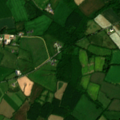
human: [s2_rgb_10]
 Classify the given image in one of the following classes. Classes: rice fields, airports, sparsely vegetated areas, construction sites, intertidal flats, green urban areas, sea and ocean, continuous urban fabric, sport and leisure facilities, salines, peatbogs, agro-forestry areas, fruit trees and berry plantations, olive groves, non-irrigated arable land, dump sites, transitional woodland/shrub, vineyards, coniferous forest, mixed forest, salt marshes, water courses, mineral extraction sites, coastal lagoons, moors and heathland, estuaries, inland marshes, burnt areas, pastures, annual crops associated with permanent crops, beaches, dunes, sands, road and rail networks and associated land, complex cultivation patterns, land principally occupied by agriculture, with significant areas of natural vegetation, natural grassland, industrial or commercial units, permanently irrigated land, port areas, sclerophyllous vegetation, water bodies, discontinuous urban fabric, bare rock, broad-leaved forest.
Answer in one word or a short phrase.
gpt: non-irrigated arable land, pastures